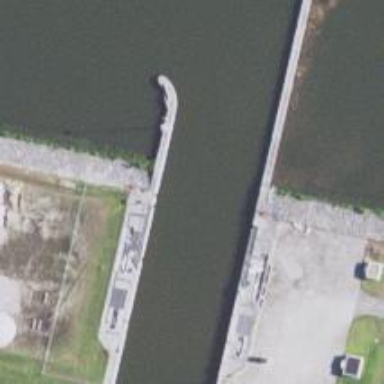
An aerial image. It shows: Lock gate on waterway.